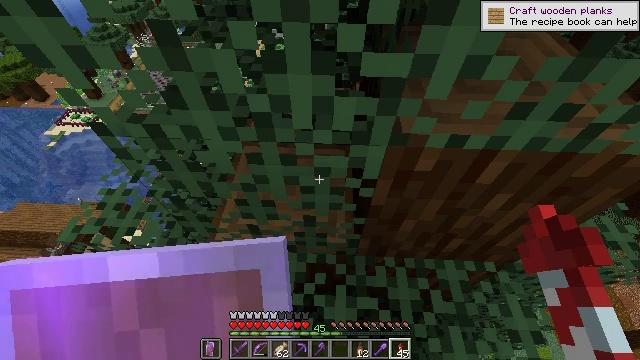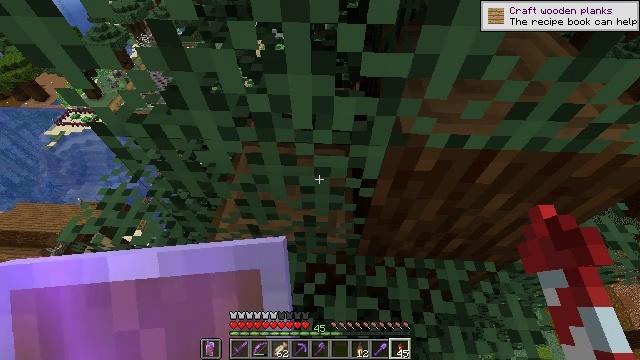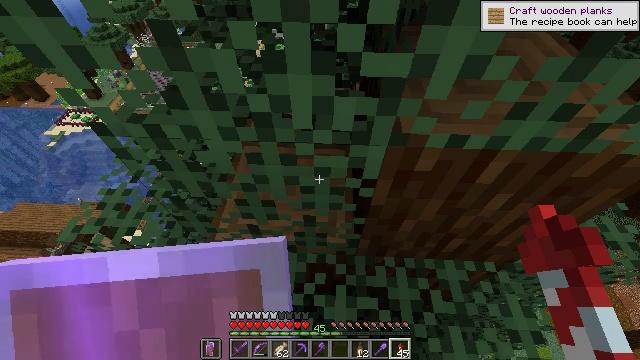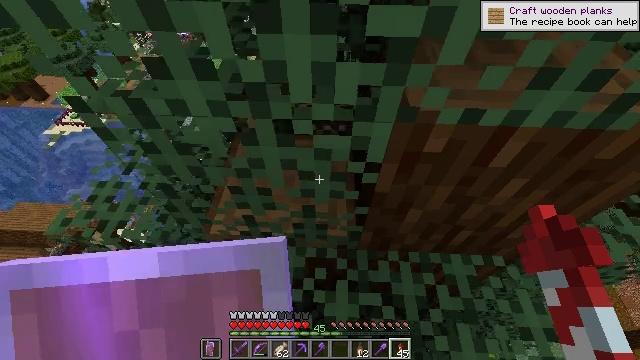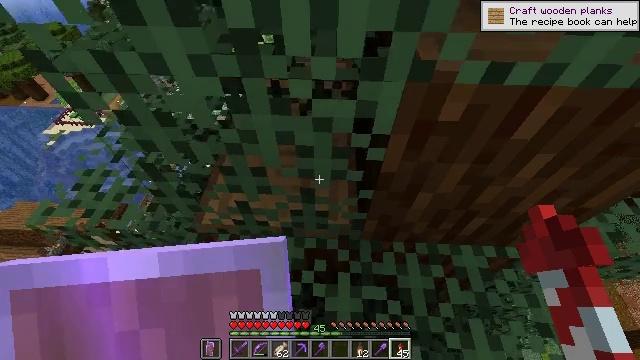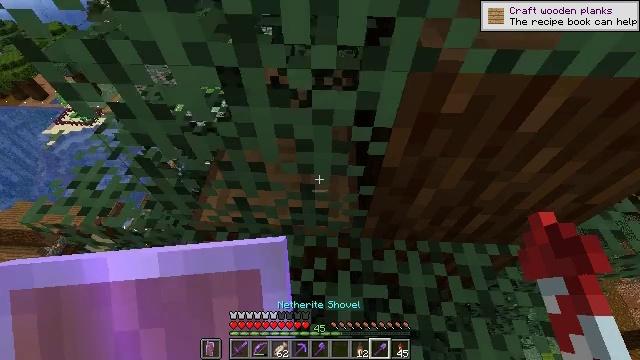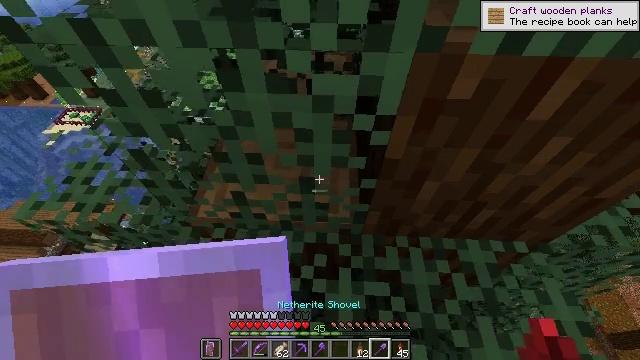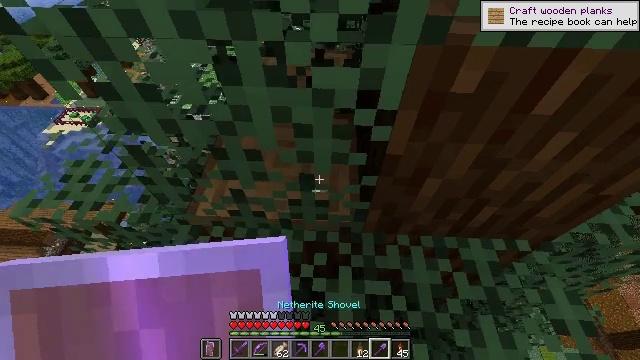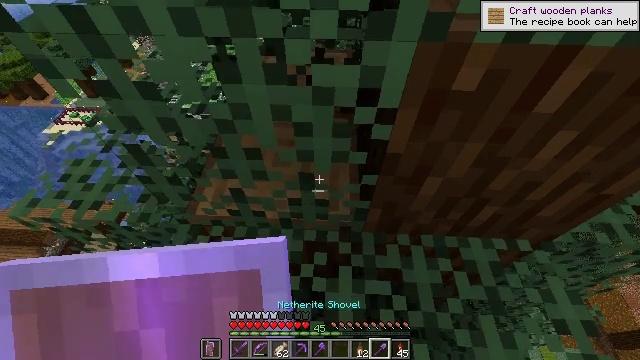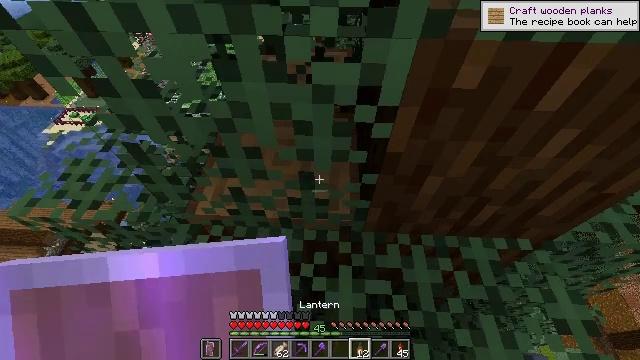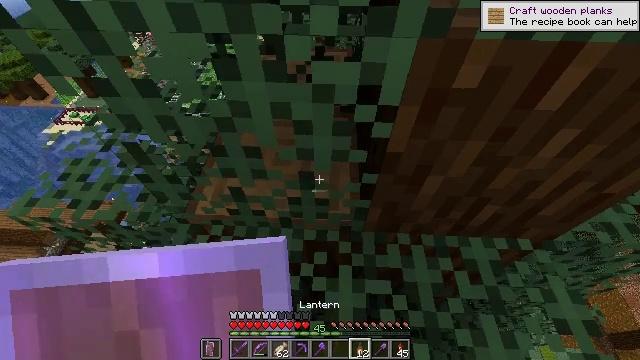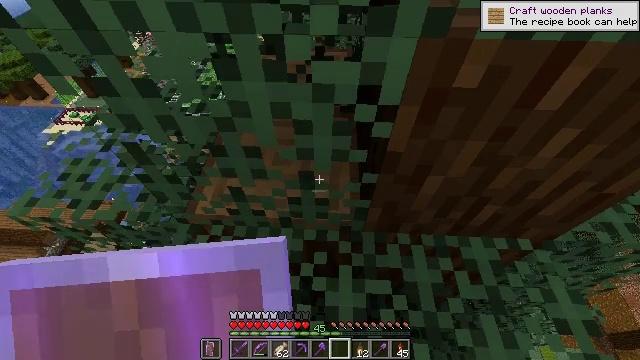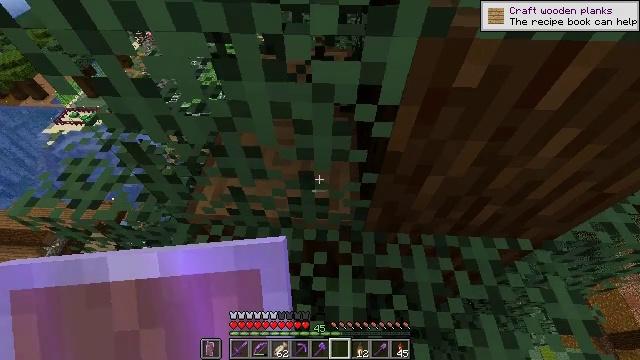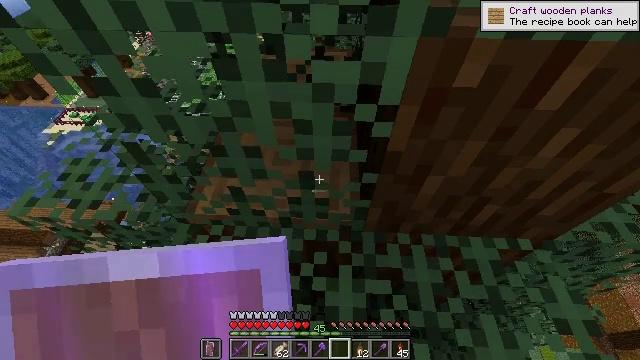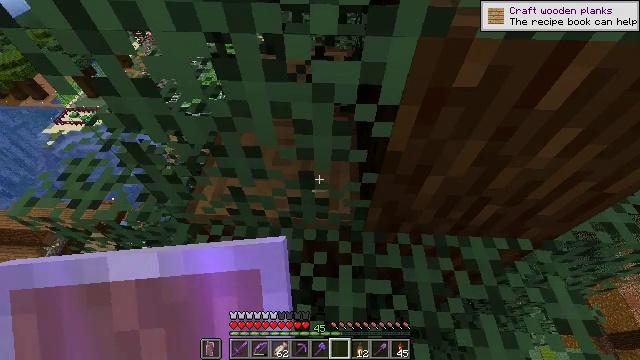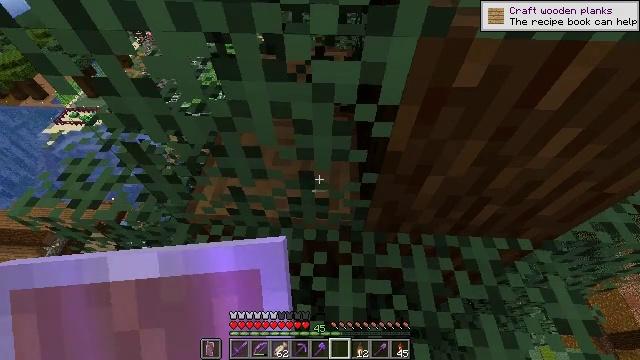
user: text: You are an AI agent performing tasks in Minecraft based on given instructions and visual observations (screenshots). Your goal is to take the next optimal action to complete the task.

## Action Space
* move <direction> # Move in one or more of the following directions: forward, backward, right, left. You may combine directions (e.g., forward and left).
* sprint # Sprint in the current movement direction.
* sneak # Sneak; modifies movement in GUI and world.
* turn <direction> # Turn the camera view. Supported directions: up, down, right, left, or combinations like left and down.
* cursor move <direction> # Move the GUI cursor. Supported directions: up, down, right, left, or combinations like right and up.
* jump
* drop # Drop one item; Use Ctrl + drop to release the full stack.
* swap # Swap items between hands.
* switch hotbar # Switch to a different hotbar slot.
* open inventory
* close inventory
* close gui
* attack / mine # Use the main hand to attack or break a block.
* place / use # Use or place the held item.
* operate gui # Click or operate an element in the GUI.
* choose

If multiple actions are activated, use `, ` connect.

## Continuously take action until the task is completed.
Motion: motion action
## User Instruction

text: Mine spruce leaves from the tree.
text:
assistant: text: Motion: no_op
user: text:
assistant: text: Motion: sneak
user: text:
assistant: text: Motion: sneak
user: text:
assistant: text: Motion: sneak
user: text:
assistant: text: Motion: sneak
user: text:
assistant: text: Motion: sneak
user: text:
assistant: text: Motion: sneak
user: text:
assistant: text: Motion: sneak
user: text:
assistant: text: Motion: sneak
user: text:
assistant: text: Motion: sneak
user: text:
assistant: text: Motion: sneak
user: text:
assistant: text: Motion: sneak
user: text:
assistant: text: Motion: sneak
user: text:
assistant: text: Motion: sneak
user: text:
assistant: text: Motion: sneak
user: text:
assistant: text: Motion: sneak
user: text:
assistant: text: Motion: sneak
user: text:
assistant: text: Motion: sneak
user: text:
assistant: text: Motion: sneak, turn left
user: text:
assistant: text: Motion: sneak, turn left
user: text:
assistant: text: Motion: sneak
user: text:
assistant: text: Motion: sneak
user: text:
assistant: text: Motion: sneak
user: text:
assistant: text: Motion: sneak
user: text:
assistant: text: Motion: sneak
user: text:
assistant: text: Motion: sneak
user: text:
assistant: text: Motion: sneak
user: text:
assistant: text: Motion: move forward, sneak
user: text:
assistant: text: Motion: move forward, sneak
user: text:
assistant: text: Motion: move forward, sneak